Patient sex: M
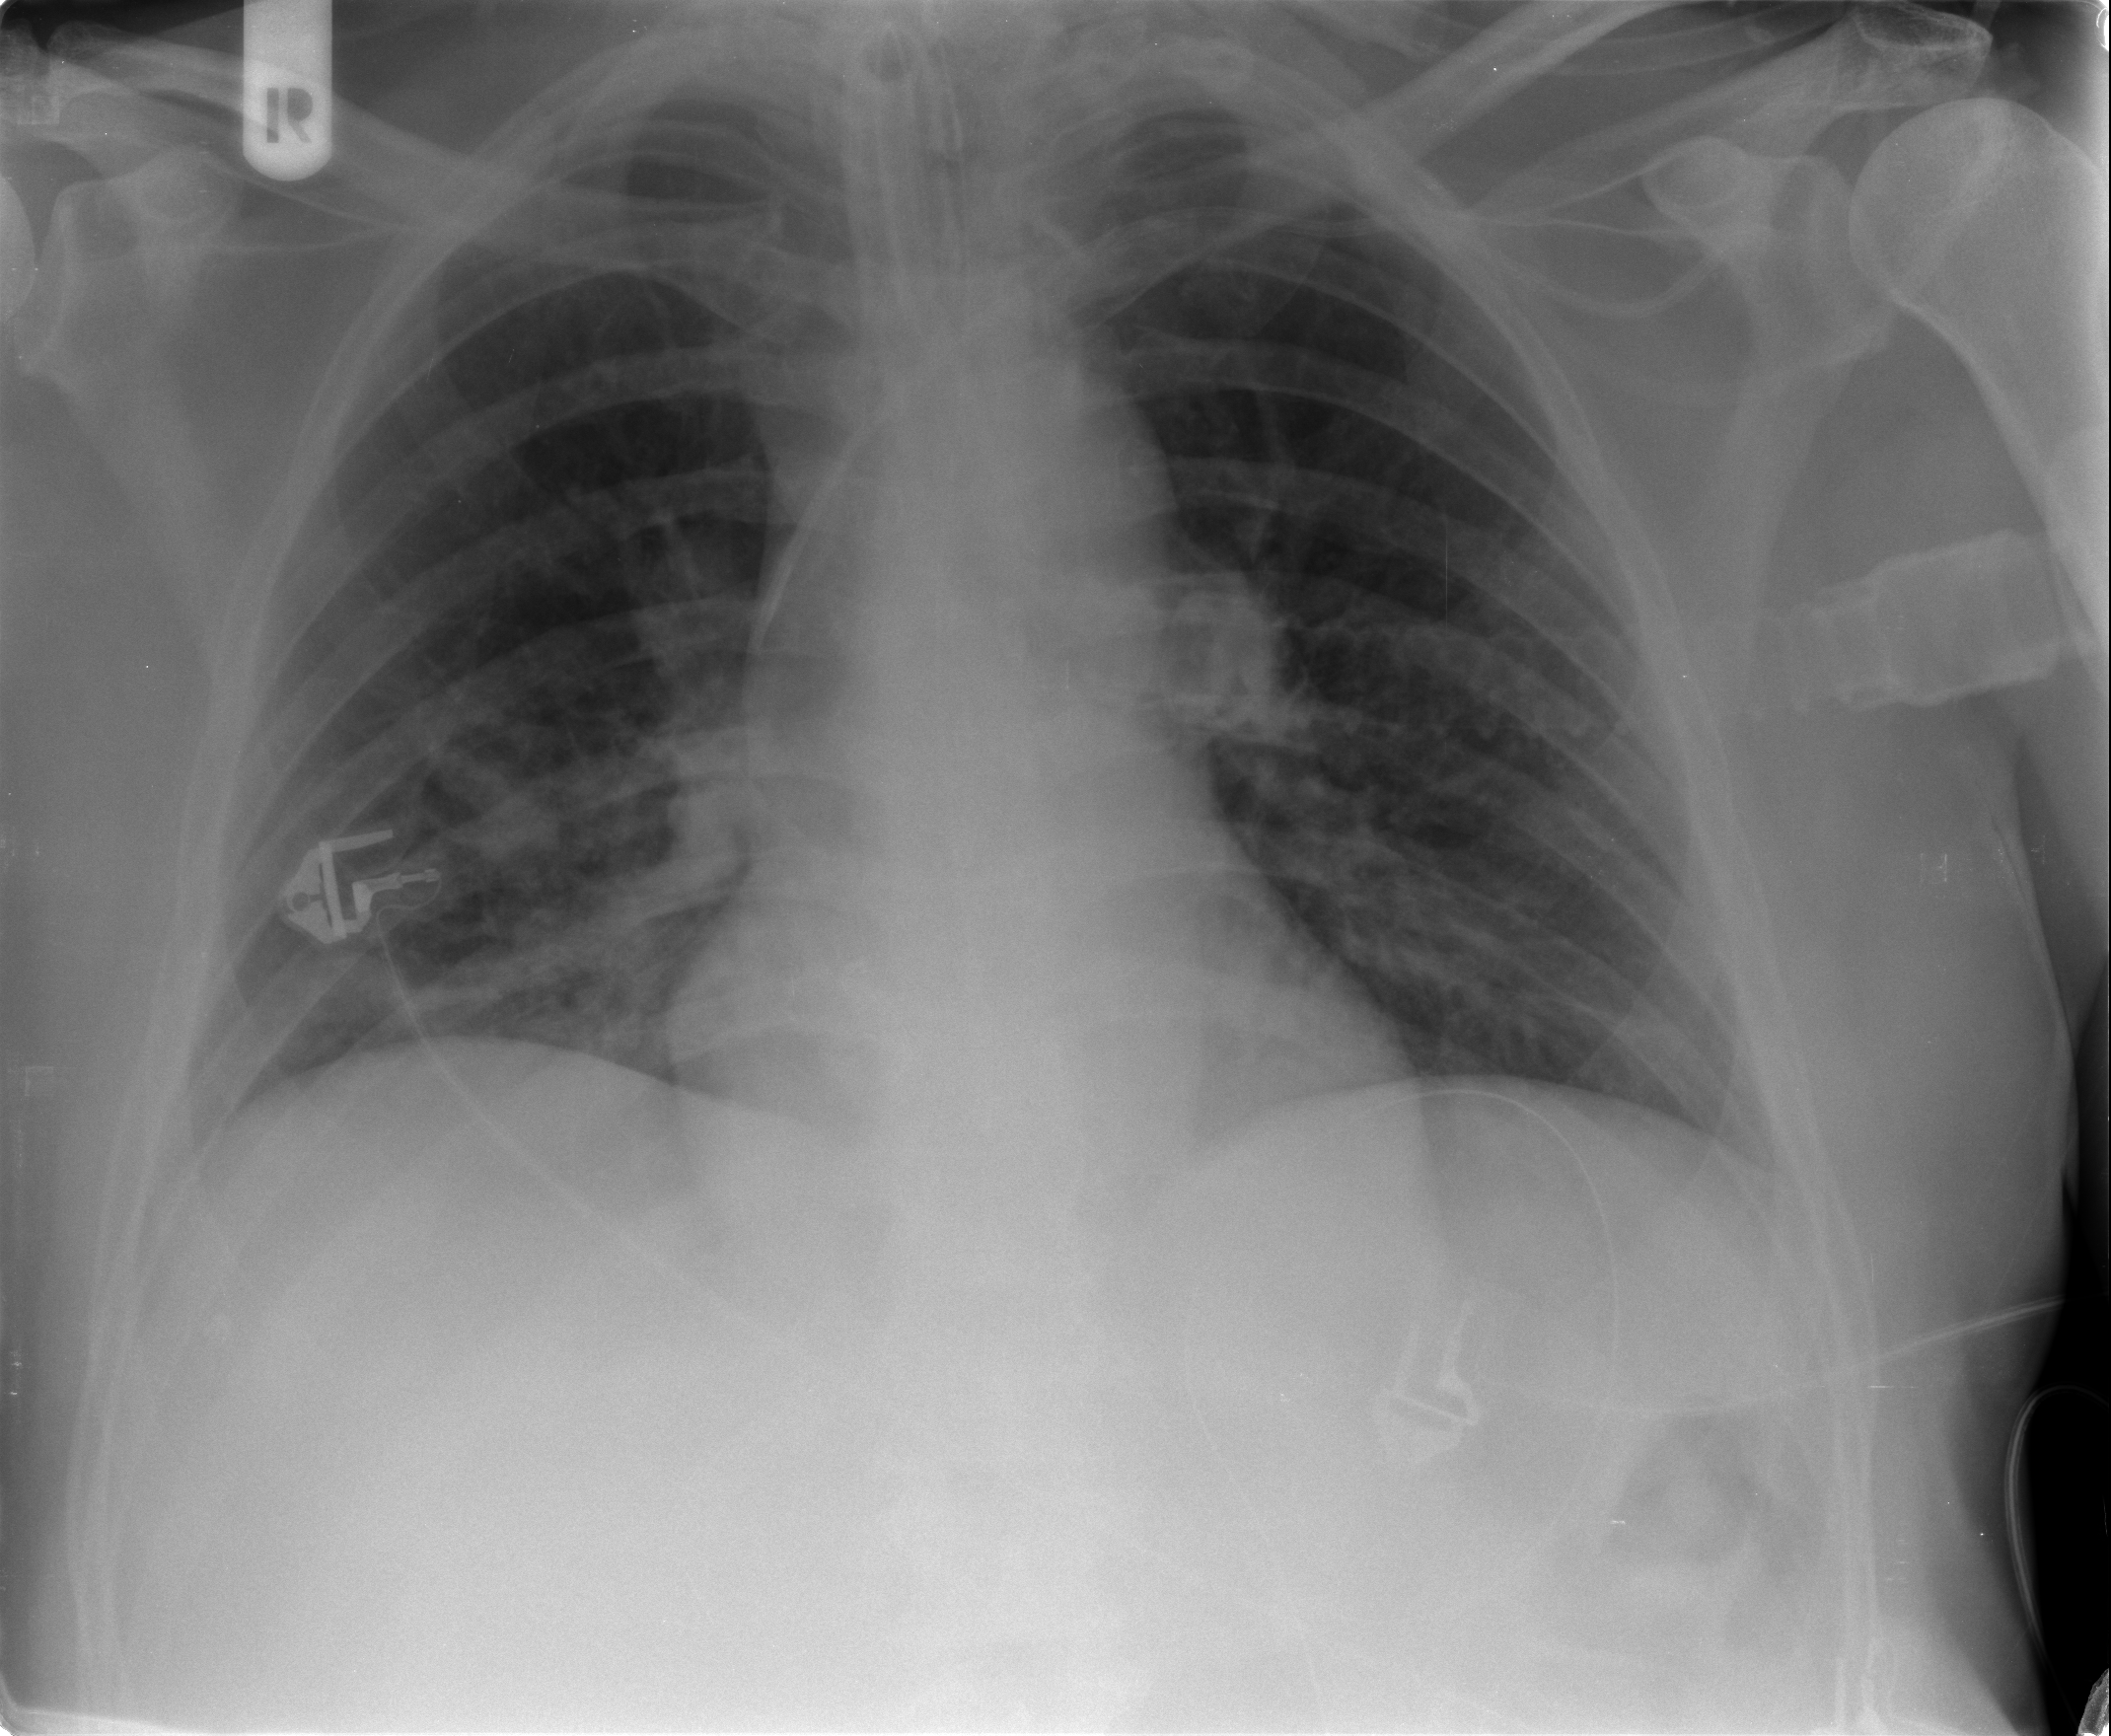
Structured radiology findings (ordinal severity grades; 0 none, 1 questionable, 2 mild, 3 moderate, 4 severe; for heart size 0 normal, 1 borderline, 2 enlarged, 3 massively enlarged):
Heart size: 0
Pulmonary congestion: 1
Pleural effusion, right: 0
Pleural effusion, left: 2
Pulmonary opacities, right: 2
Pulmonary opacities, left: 0
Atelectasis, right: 2
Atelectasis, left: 2